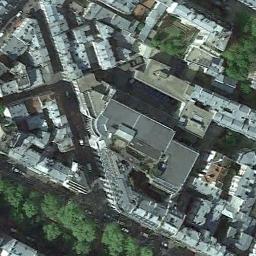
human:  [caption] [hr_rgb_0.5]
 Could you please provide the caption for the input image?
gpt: The commercial area is consist of many buildings next to the trees .

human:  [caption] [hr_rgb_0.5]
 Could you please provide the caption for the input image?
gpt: Houses come in all shapes and sizes .

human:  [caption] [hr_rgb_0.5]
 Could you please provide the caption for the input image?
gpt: A commercial area with lots of connected buildings is surrounded by some roads and trees .

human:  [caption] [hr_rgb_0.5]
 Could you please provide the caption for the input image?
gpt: There are many dense tall buildings and several roads and many trees in a business district .

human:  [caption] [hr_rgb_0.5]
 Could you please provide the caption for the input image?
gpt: There are many light-blue buildings on a dense commercial area .